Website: apple
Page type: newsletter-management
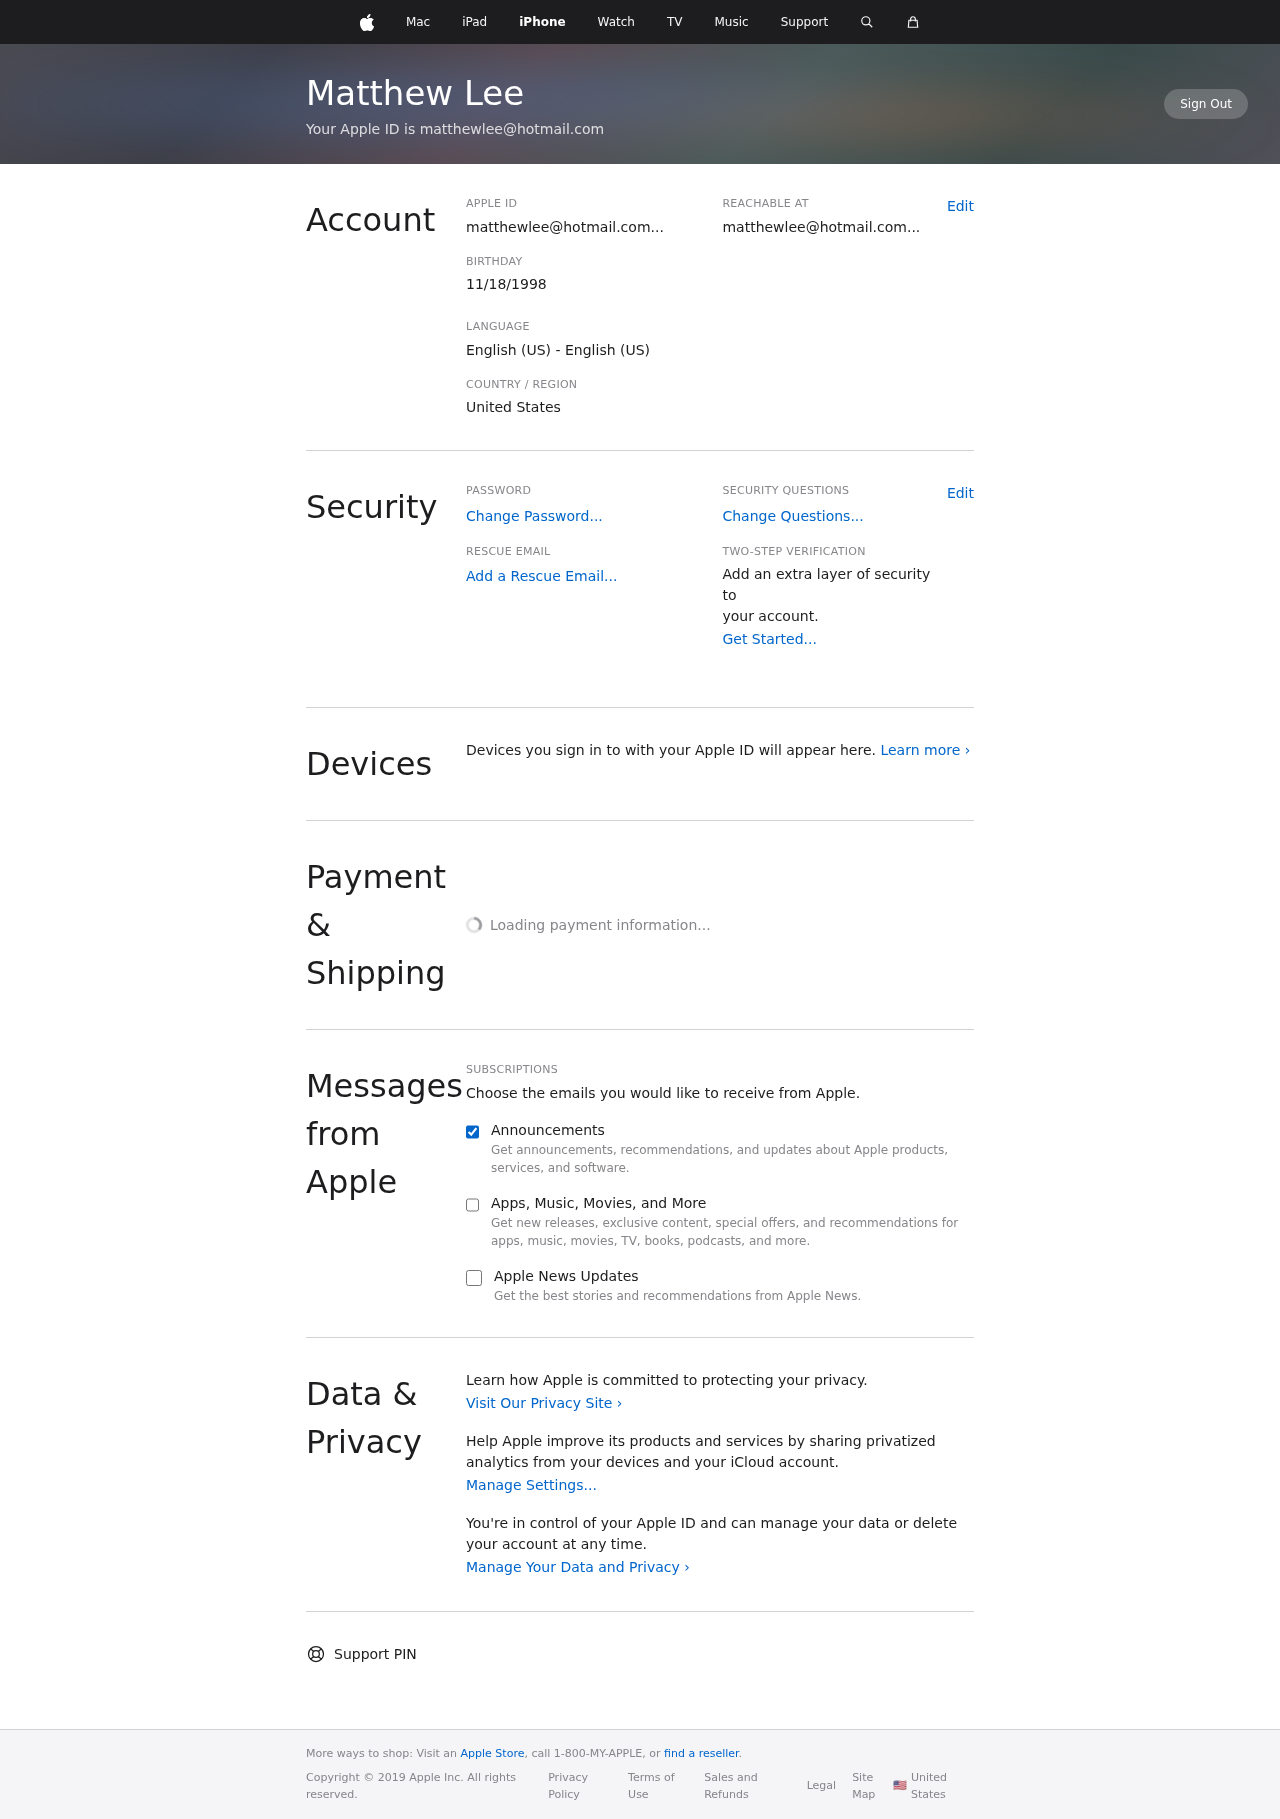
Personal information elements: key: PII_COUNTRY
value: United States
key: PII_DOB
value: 11/18/1998
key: PII_EMAIL
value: matthewlee@hotmail.com
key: PII_EMAIL
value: matthewlee@hotmail.com...
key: PII_FULLNAME
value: Matthew Lee
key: PII_EMAIL2
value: matthewlee@hotmail.com...